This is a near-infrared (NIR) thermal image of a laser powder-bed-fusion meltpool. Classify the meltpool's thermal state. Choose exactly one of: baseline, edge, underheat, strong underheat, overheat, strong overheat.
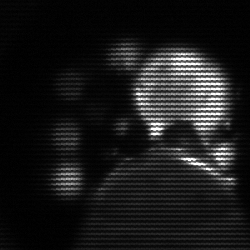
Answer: baseline